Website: lowes
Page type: payment
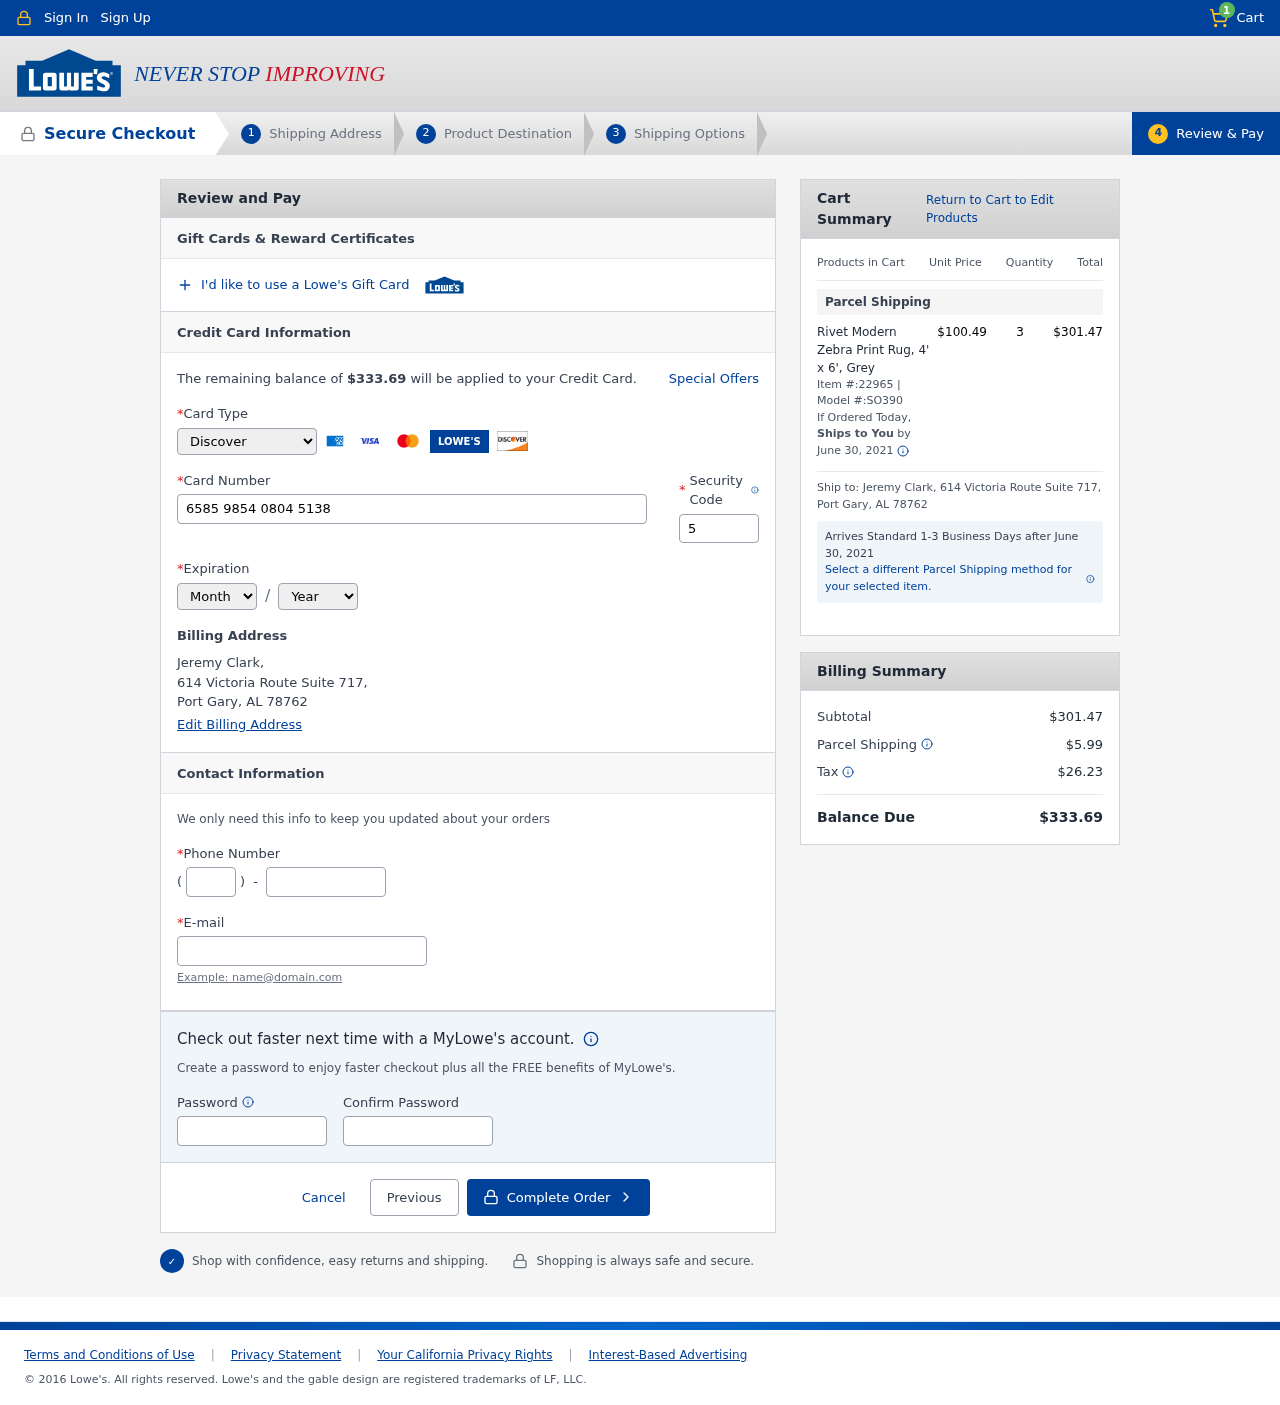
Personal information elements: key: PII_CARD_CVV
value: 563
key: PII_CARD_EXPIRY_MONTH
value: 12
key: PII_CARD_EXPIRY_YEAR
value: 27
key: PII_CARD_NUMBER
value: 6585 9854 0804 5138
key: PII_CARD_TYPE
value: Discover
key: PII_CITY_STATE_ZIP
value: Port Gary, AL 78762
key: PII_EMAIL
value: jeremyclark@yahoo.com
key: PII_FULLNAME
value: Jeremy Clark,
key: PII_PHONE
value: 8856300867
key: PII_PHONE_AREA
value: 885
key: PII_STREET
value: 614 Victoria Route Suite 717,
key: PII_FULLNAME2
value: Jeremy Clark
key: PII_STREET2
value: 614 Victoria Route Suite 717
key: PII_CITY_STATE_ZIP2
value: Port Gary, AL 78762
Product elements: key: PRODUCT1_NAME
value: Rivet Modern Zebra Print Rug, 4' x 6', Grey
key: PRODUCT1_PRICE
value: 100.49
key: PRODUCT1_QUANTITY
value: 3
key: PRODUCT1_ITEM
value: Item #:22965
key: PRODUCT1_MODEL
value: Model #:SO390
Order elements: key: ORDER_NUM_ITEMS
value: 1
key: ORDER_TOTAL
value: $333.69
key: ORDER_SHIPPING_DATE
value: June 30, 2021
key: ORDER_SUBTOTAL
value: $301.47
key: ORDER_SHIPPING_DATE2
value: June 30, 2021
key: ORDER_SHIPPING_COST
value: $5.99
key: ORDER_TAX
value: $26.23